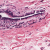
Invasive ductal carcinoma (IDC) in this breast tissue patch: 0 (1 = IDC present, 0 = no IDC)